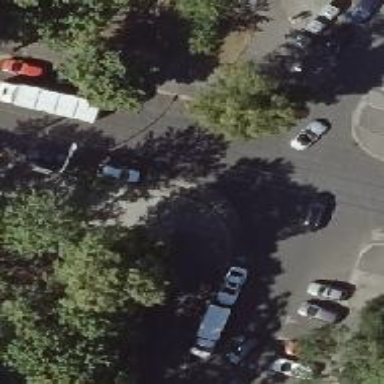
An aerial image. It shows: Unmarked road crossing.